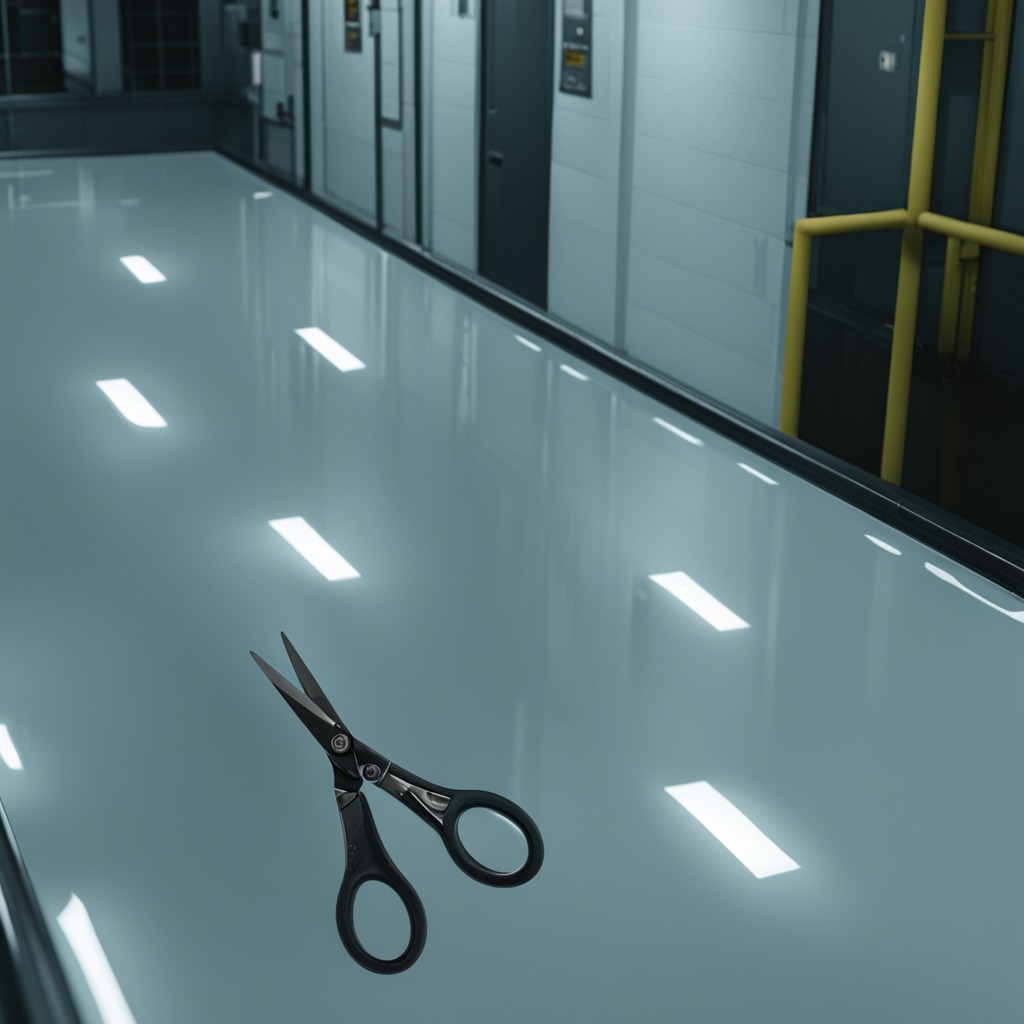
A scissor lying on the table.